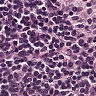
Metastatic tissue present: no